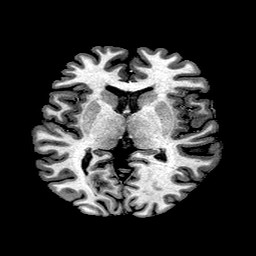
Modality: T1w
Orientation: coronal
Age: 24
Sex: female
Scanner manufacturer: ge
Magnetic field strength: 3 T
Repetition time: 7.66 s
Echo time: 0.003476 s